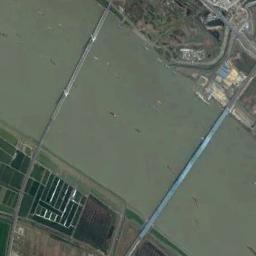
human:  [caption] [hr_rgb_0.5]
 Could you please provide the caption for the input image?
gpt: Two bridges built on a dark green river and some boats on the river .

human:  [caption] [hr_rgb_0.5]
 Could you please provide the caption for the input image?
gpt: There are two bridges over the river between some buildings and farmlands .

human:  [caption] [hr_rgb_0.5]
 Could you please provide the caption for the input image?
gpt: On one side of the river, There are farmland  And on the other side, There are settlements .

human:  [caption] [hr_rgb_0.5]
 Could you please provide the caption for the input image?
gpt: Two parallel bridges connect the land on both sides of the green river, And the land is a large farmland .

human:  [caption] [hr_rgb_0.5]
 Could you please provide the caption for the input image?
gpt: A river is under the bridge .